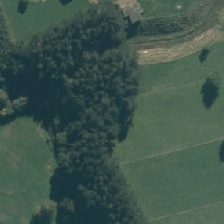
Land cover: harvested_forest